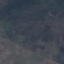
Label: HerbaceousVegetation